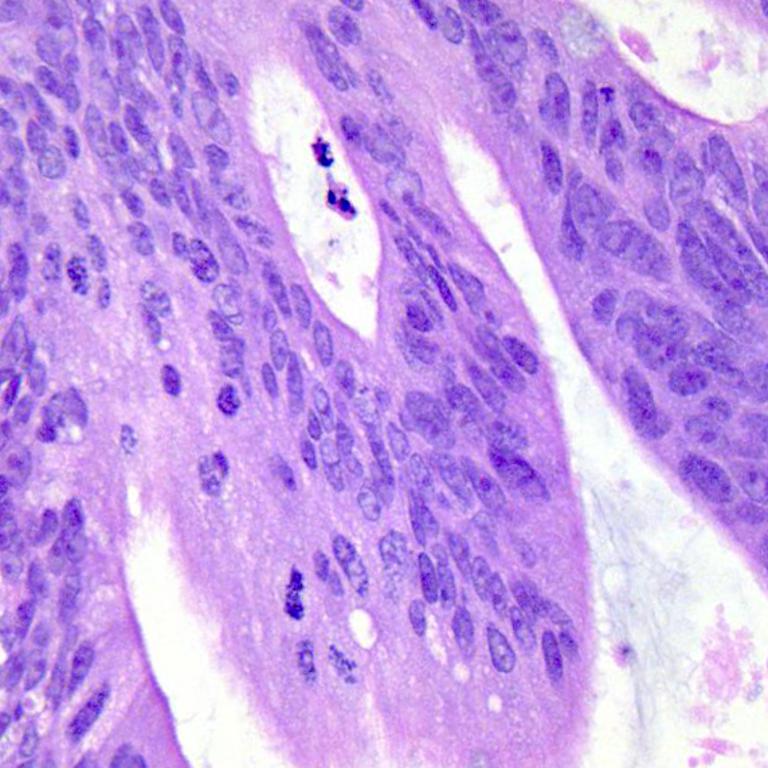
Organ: colon
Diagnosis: adenocarcinomas